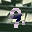
Label: 9